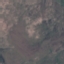
Land use / land cover class: HerbaceousVegetation